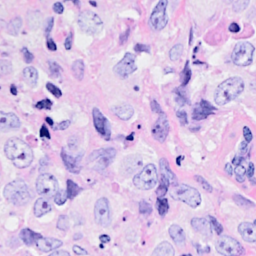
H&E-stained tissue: Breast